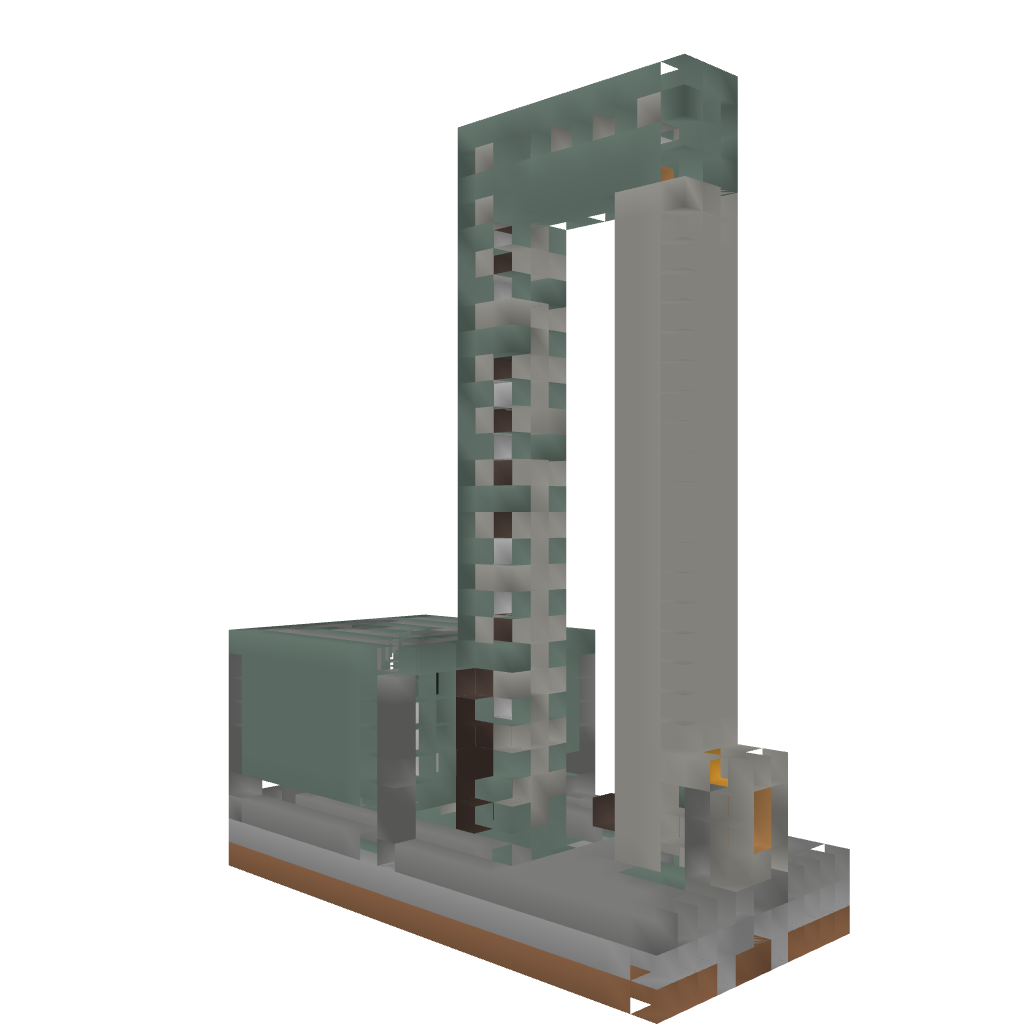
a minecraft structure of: Monsters/XP Trap